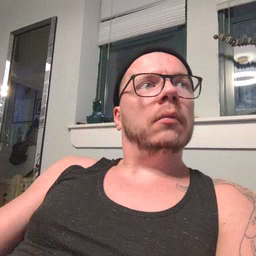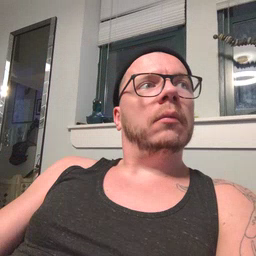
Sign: sun